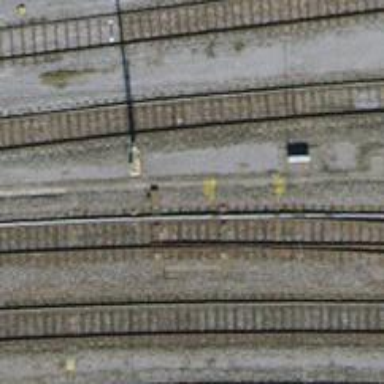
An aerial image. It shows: Railway switch.